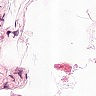
Metastatic tissue present: no